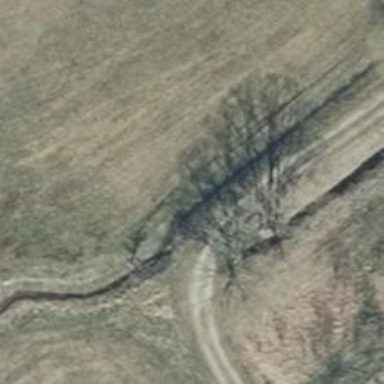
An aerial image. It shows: Deciduous tree with broadleaved leaves.